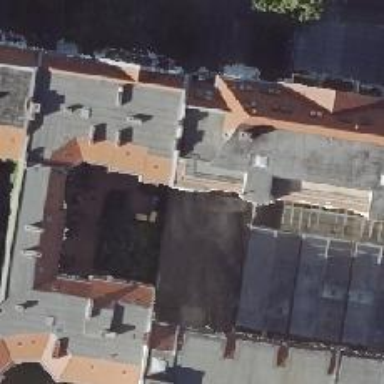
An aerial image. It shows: Driveway tunnel that serves as building passage.